Question: .NET 4.5.1 - MVC 5.2.2 - EF 6.0 - AutoMapper 3.2.1
I was first having Proxy object error but was able to solve it by doing the following: <URL>
Once I fixed that error, I instantly got the following error message:
For some reason, it says the map from Pages to PagesViewModel doesn't exist, even though it does. Here is my code:
In :
'''
protected void Application_Start()
{
ConfigureAutomapper.Configure();
....
'''
In
'''
public static class ConfigureAutomapper
{
public static void Configure()
{
ConfigurePublications();
ConfigureBlog();
ConfigureBasic();
ConfigureLists();
}
public static void ConfigurePublications()
{
Mapper.Initialize(x =>
{
x.AddProfile<PublicationsMappings>();
});
}
public static void ConfigureBlog()
{
Mapper.Initialize(x =>
{
x.AddProfile<BlogMappings>();
});
}
public static void ConfigureBasic()
{
Mapper.Initialize(x =>
{
x.AddProfile<BasicMappings>();
});
}
public static void ConfigureLists()
{
Mapper.Initialize(x =>
{
x.AddProfile<ListMappings>();
});
}
}
'''
...
'''
public class BasicMappings : Profile
{
public override string ProfileName
{
get
{
return "BasicMappings";
}
}
protected override void Configure()
{
Mapper.CreateMap<Pages, PagesViewModel>();
Mapper.CreateMap<PagesViewModel, Pages>();
...
'''
I have traced it and it gets in there and creates the map. When it goes to use the conversion, it doesn't work.
For the model and viewModel, all the variable names are the same. I only added data annotations and some sanitize classes 'set { pageDescription = value.StringSanitizer(); }'
The difference comes when declaring linked objects/tables:
'''
public virtual PageType PageTypes { get; set; }
public virtual SiteMap SiteMap { get; set; }
public virtual ICollection<Rows> Row { get; set; }
public virtual Track Tracks { get; set; }
'''
while my
'''
public PageTypeViewModel PageTypes { get; set; }
public SiteMapViewModel SiteMap { get; set; }
public ICollection<RowsViewModel> Row { get; set; }
public TrackViewModel Tracks { get; set; }
'''
Connects to the viewModels of those models. All of which are mapped in AutoMapper.cs
---
I have a unit test already in the project:
'''
[TestMethod]
public void AutoMapper_Basic_Configuration_IsValid()
{
//Arrange
//Act
ConfigureAutomapper.ConfigureBasic();
//Assert
Mapper.AssertConfigurationIsValid();
}
'''
Can anyone give me some insight on this issue? Please let me know if you need more information. Thank you!
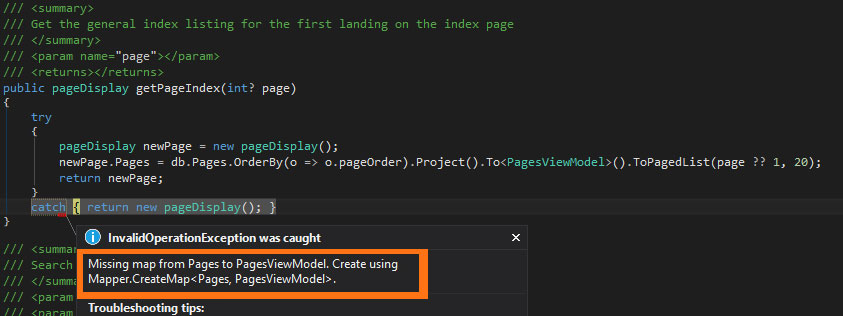
Answer: Instead of 'Mapper.CreateMap<Pages, PagesViewModel>();', use 'CreateMap<Pages, PagesViewModel>();'.
'''
protected override void Configure()
{
CreateMap<Pages, PagesViewModel>();
CreateMap<PagesViewModel, Pages>();
...
'''
Inside a profile, you need to refer to the instance of 'Mapper' which is 'this.CreateMap' or simply 'CreateMap'.
Updating my answer so that future readers don't have to wade thru the comments to figure out the issue.
The problem was with multiple calls to 'Mapper.Initialize'. Each new call would clear out previous initialization. The fix was to have a single initialization call and add all profiles in there.